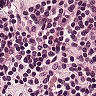
Metastatic tissue present: no